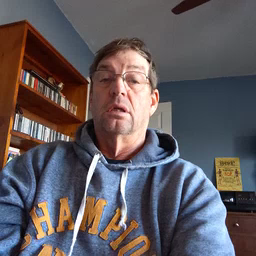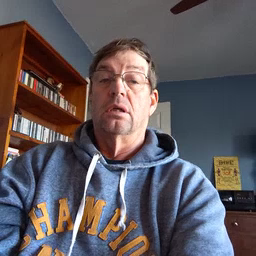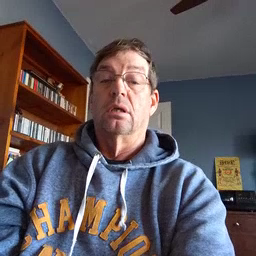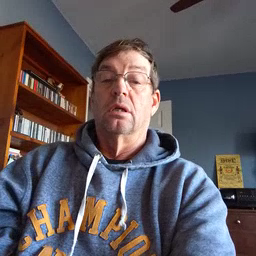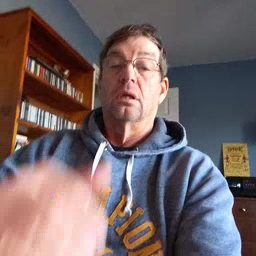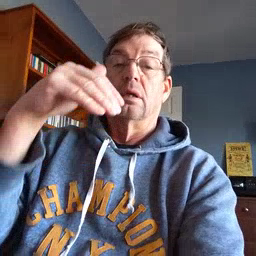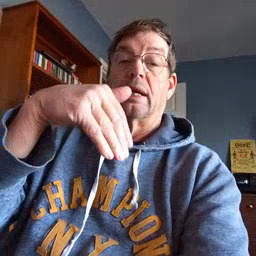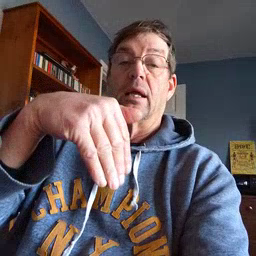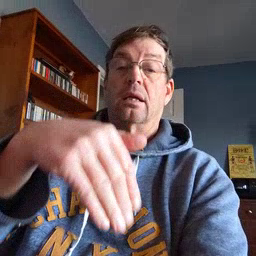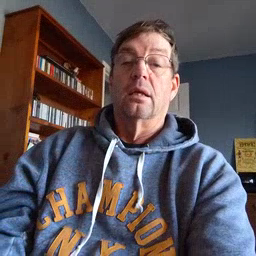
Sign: night